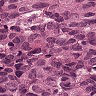
Metastatic tissue present: yes